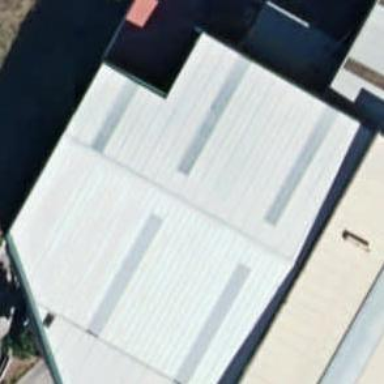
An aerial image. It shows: Warehouse building.